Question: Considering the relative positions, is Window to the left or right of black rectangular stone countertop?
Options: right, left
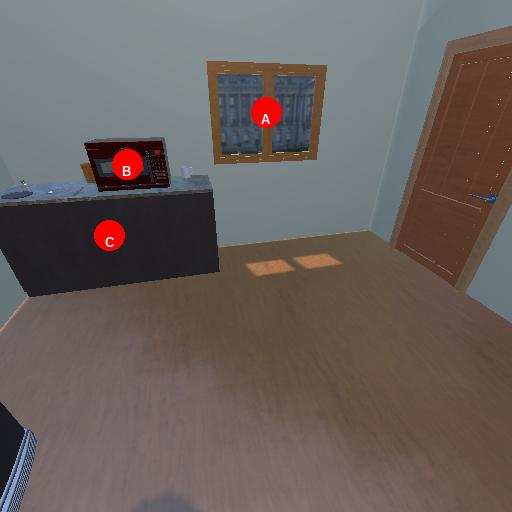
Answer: right